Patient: sex M, age 58
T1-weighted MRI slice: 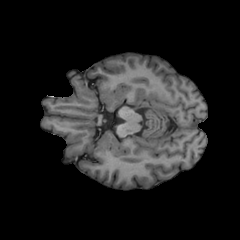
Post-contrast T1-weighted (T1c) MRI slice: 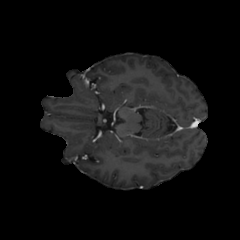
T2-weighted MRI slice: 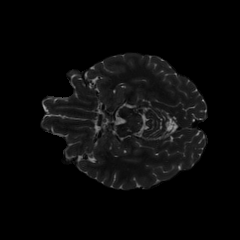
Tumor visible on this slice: no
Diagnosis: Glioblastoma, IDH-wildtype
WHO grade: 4